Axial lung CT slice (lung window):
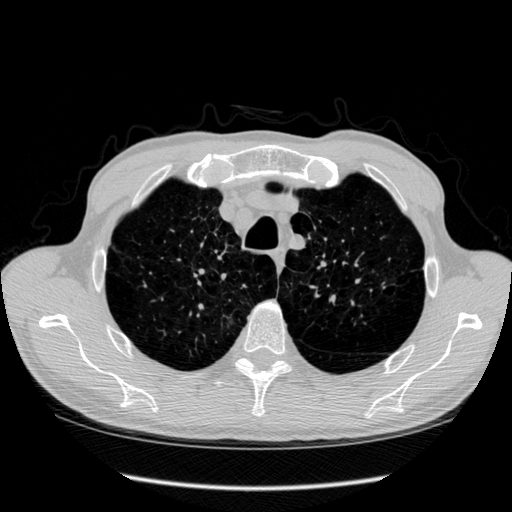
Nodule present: no